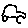
Label: car